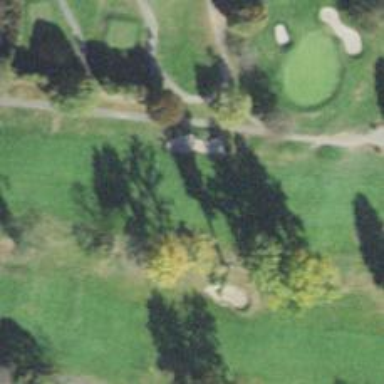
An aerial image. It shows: View of golf hole.